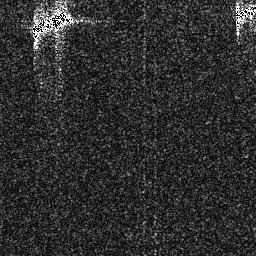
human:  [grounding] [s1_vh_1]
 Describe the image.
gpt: In the satellite image, there is  <ref>1 medium ship </ref> <box>[[11, 2, 28, 16, 0]]</box> located at top left,  <ref>1 medium ship </ref> <box>[[90, 0, 99, 10, 0]]</box> located at top right.